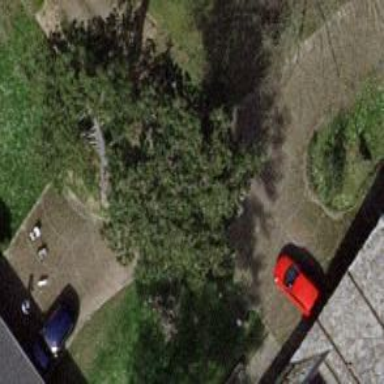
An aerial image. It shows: Evergreen tree with needle-leaved leaves.